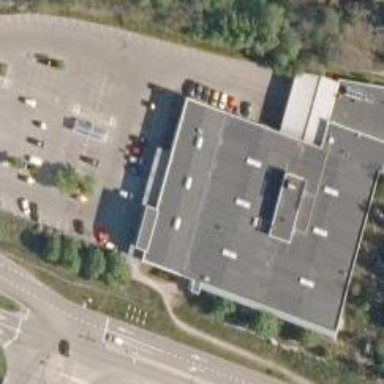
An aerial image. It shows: Supermarket.